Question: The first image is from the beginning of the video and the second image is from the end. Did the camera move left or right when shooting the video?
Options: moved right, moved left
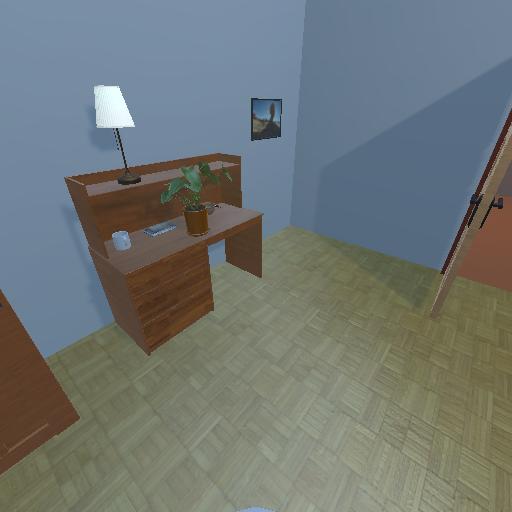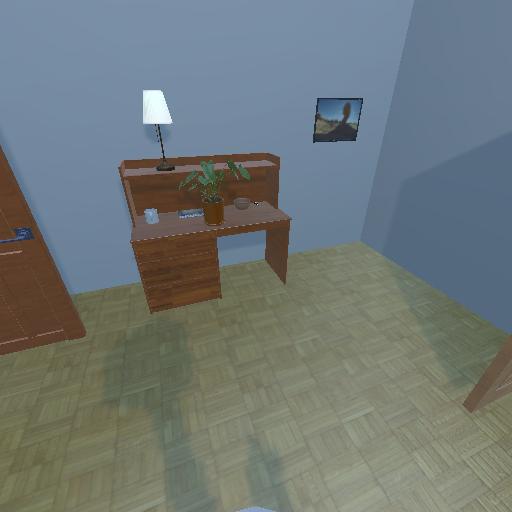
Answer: moved right